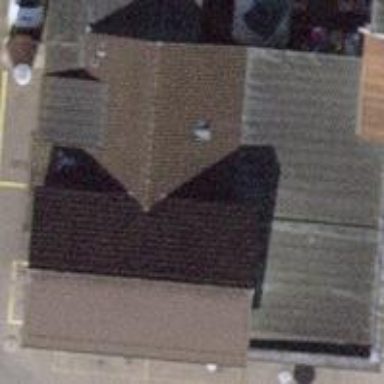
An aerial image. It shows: Cafe.